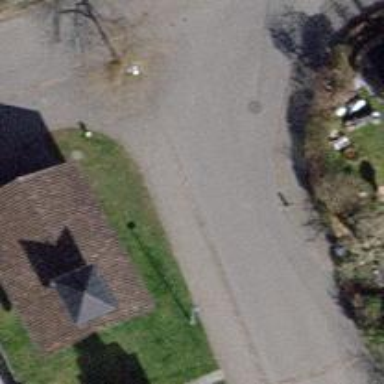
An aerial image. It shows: Shed building.